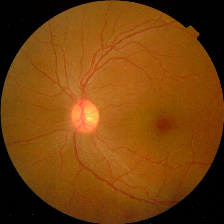
Diabetic retinopathy grade: No DR